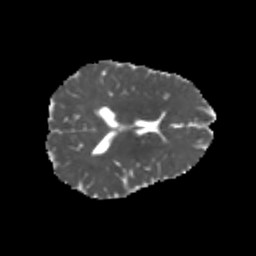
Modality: MD
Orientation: axial
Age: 20
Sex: female
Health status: healthy
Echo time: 0.074 s